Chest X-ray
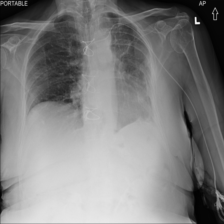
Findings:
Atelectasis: negative
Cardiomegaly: negative
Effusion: negative
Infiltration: negative
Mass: negative
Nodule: negative
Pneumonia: negative
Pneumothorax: negative
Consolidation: negative
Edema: negative
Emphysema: negative
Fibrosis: negative
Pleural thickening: negative
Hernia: negative